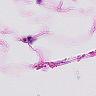
Metastatic tissue present: no